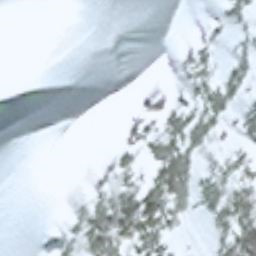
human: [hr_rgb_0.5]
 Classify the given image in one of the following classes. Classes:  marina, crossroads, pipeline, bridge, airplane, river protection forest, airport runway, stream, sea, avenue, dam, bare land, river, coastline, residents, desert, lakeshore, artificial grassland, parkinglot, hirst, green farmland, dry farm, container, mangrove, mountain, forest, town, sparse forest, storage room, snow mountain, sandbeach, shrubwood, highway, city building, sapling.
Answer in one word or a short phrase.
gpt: snow mountain